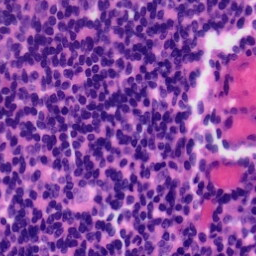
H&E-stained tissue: Tonsil